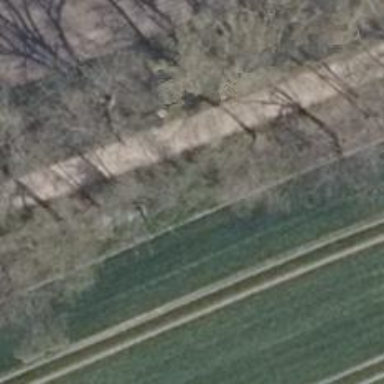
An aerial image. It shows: Row of trees in natural setting.